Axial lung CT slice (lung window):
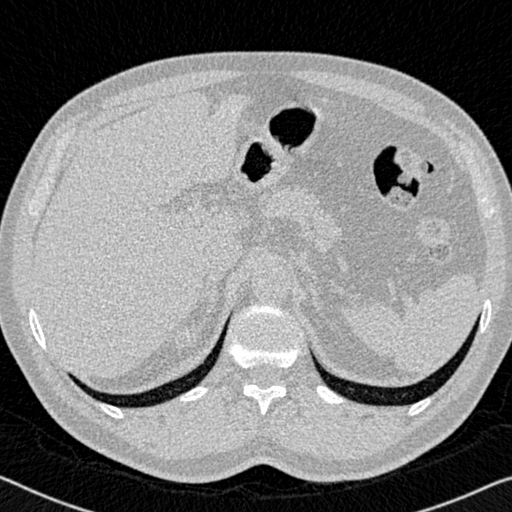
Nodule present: no